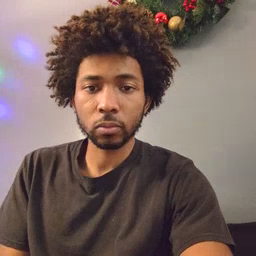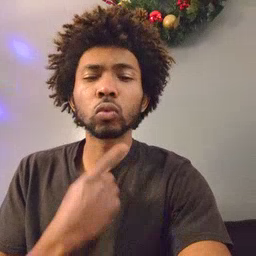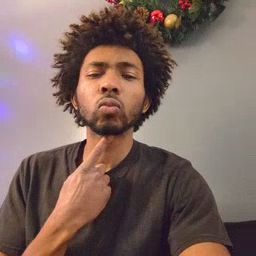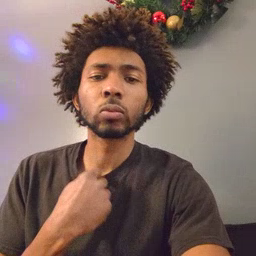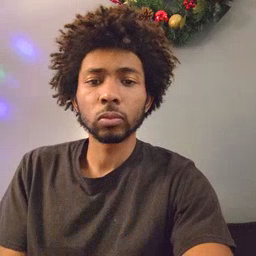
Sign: thirsty